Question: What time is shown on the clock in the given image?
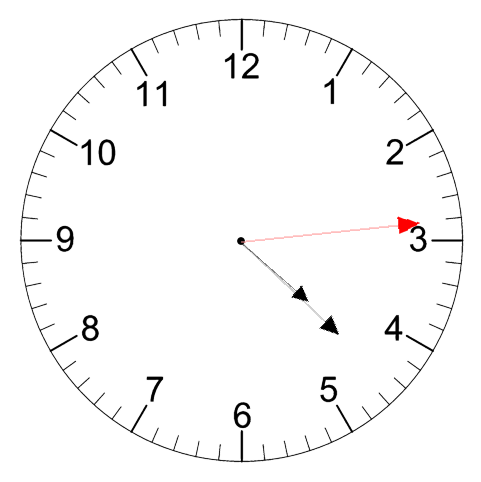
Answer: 04:22:14